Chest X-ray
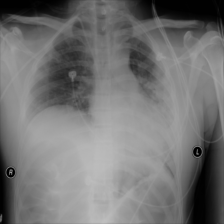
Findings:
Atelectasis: negative
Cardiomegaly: negative
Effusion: negative
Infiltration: negative
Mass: negative
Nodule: positive
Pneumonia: negative
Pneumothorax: negative
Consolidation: negative
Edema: negative
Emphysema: negative
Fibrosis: negative
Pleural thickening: negative
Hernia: negative